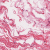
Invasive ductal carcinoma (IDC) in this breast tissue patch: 0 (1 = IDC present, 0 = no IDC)